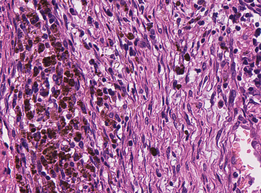
Tumor epithelial tissue: no
Tumor-associated stroma tissue: yes
Normal tissue: no